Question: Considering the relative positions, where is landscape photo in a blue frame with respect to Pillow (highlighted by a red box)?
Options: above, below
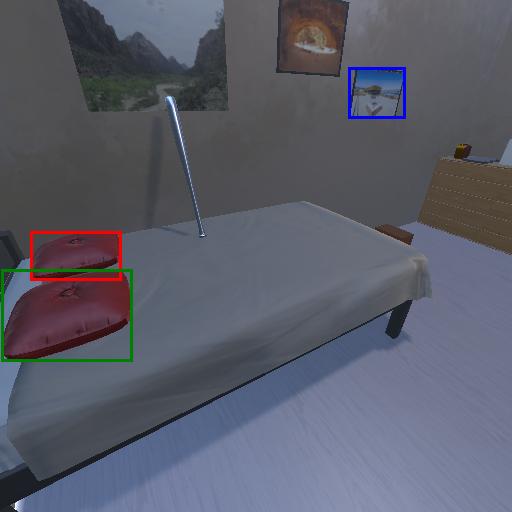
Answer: above